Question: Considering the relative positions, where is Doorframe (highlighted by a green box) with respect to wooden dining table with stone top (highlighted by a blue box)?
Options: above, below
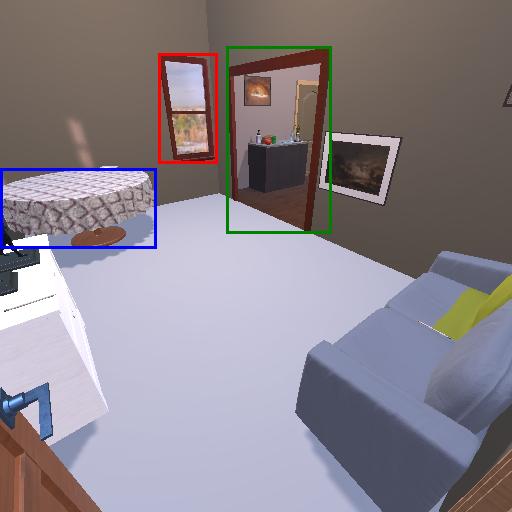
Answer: above